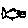
Label: fish